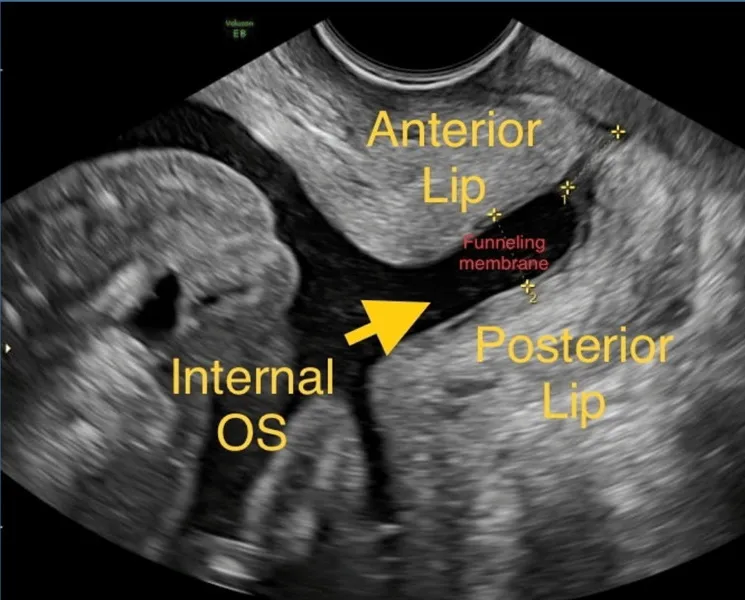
Ultrasound image showing short cervix with funneling of membranes.
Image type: radiology (ultrasound)